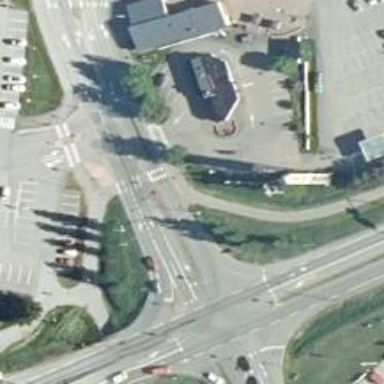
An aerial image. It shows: Crossing on cycleway.